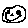
Label: smiley face